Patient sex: M
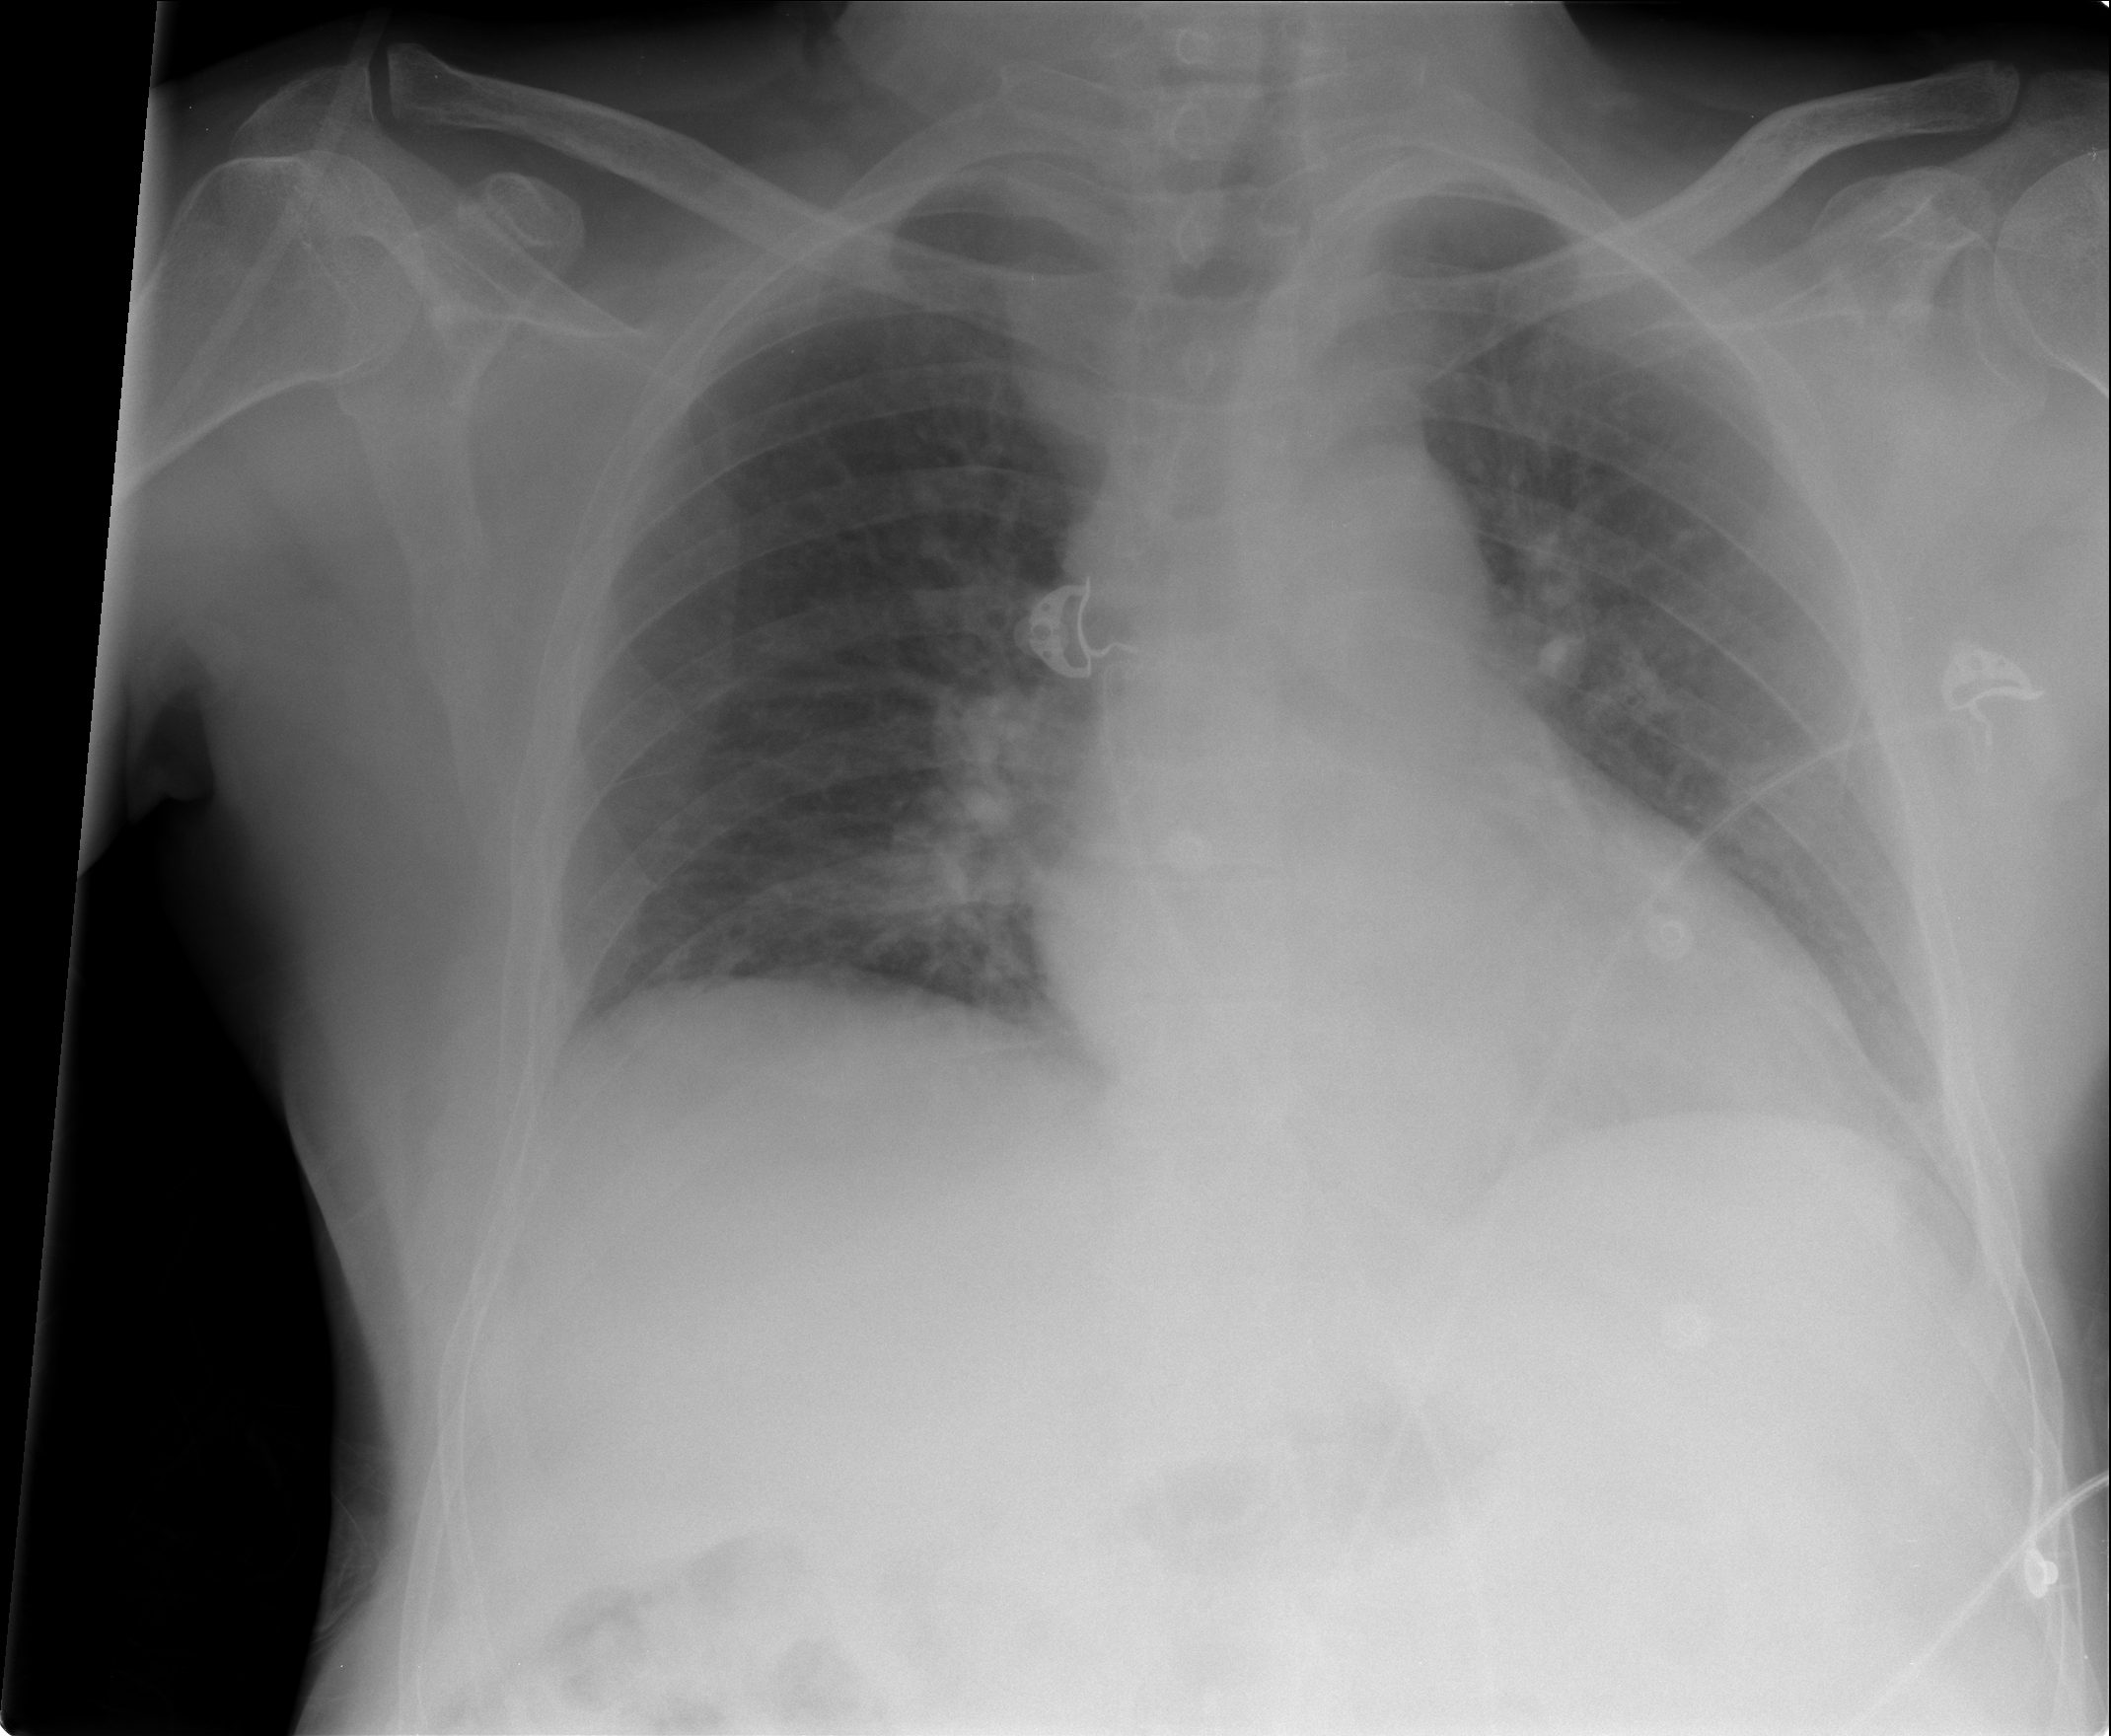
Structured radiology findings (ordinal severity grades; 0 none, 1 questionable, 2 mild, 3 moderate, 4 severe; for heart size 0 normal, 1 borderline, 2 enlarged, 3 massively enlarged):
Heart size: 0
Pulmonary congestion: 1
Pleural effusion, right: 0
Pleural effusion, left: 0
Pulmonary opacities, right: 0
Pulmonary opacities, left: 0
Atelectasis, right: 0
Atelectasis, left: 0